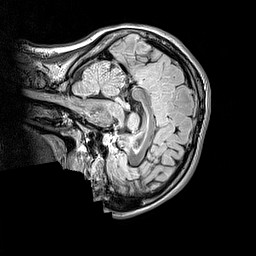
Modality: FLAIR
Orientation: sagittal
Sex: female
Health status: ill
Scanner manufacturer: siemens
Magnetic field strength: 3 T
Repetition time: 5 s
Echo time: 0.388 s